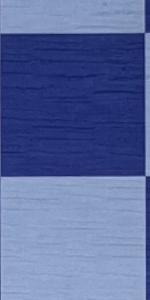
Label: Empty